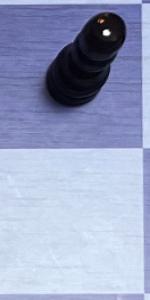
Label: Empty